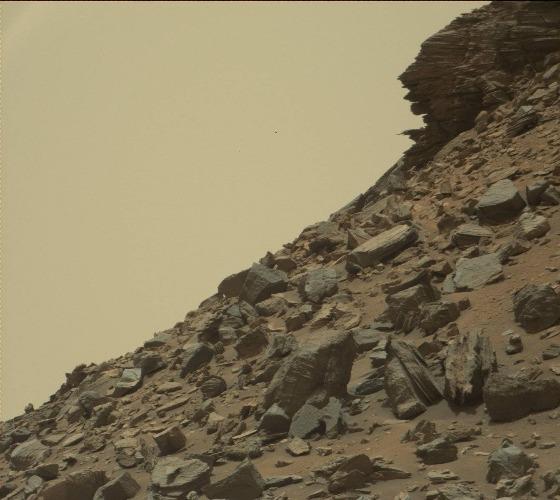
Terrain classes present: Gravel / Sand / Soil, Rock, Shadow, Sky / Distant Mountains